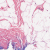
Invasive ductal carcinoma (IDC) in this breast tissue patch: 0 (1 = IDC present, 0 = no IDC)